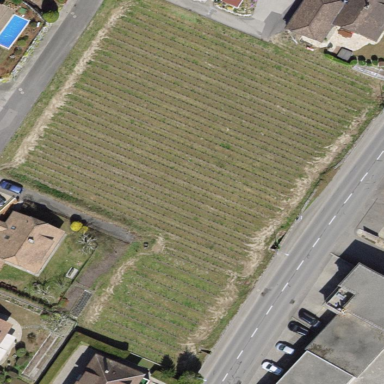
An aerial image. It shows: Vineyard.